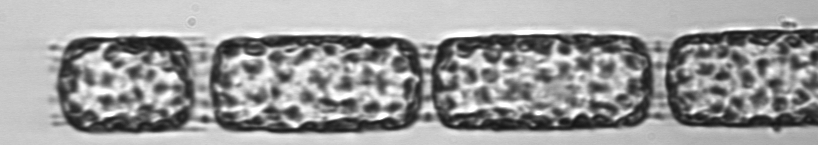
Label: Stephanopyxis